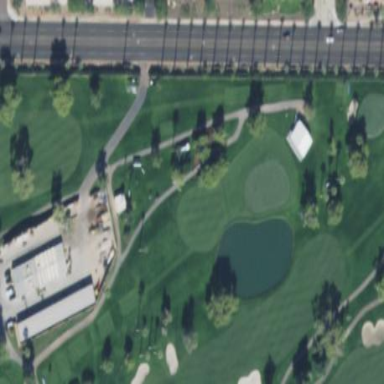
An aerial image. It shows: Golf fairway in the image.